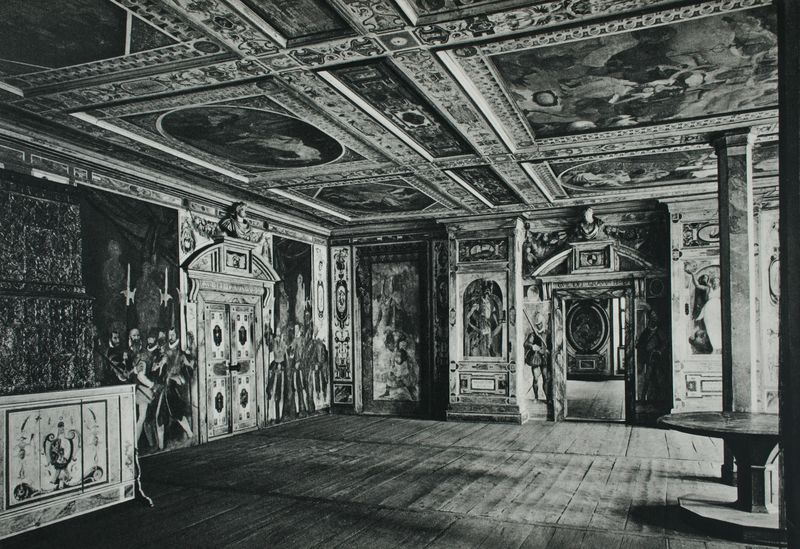
Titel: Rittersaal
Standort: Landshut
Institution: Burg Trausnitz
Schlagwörter: gemälde, gruppe, himmel, schatten, weiß, menschen, fenster, grau, holz, licht, marmor, männer, pfeiler, raum, schmuck, schwarz, säule, säulen, tisch, tür, zimmer, schloss, leute, malerei, muster, ornament, versammlung, tresen, wand, architektur, barock, rahmen, gilde, innenraum, möbel, porträt, spiegel, boden, interieur, reich, decke, innen, klassizismus, renaissance, schön, kamin, oval, rund, bilder, wohnzimmer, ansicht, türen, parkett, leer, giebel, dielen, pilaster, saal, figuren, material, lanze, soldaten, dekoration, salon, diele, gobelin, holzboden, büste, ornamente, verzierung, wandgemälde, wandmalerei, esszimmer, flügeltür, stuck, türflügel, balken, bohlen, durchgang, stube, kammer, holzdielen, gemach, menschenleer, tor, bemalt, halle, flucht, foto, fotografie, photographie, rechtecke, wände, fussboden, eingang, loggia, stütze, truhe, burg, münchen, palast, palazzo, porträts, schwarzweiss, uniform, waffen, soldat, leinwand, herrscher, pracht, portraits, rathaus, ritter, altar, inneres, intarsien, photo, verziert, segmentbogen, portal, tore, wandbilder, portale, anwesen, residenz, axt, antik, mittelalter, fresken, florenz, reichtum, lanzen, kassetten, kassettendecke, hellebarden, speer, speere, deckengemälde, fresko, büsten, zierleisten, bemalung, reliefs, wandbehang, arabesken, fresco, schnitzereien, vertäfelung, standarte, motive, kassette, gibel, wohnraum, nischen, arabeske, deckenmalerei, wandvertäfelung, kasettendecke, kassettierung, lisene, supraporte, festsaal, medaillons, dokumentation, wandverkleidung, wandbemalung, prunkvoll, rundtisch, vignette, deckenfresko, täfelung, wandteppiche, rittersaal, äxte, friesband, wandverzierung, deckenfresco, belag, deckengmälde, frsken, herrscherhaus, hoztäfelung, innenbemalung, mischstil